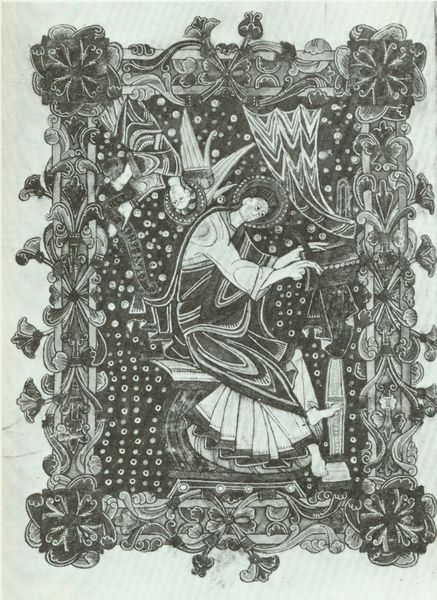
Titel: Evangeliar
Institution: Paris, Bibliothèque Nationale
Schlagwörter: feder, hand, kopf, mann, weiß, sitzen, blumen, frau, grau, schwarz, muster, ornament, falten, rahmen, bild, vorhang, gewand, mantel, sitzend, engel, ranken, füße, schrift, schreibtisch, sitz, fläche, graphik, monochrom, schemel, verzierung, punkte, buch, schwarzweiss, seite, illustration, kreise, initiale, pult, heiligenschein, christus, jesus, mittelalter, mönch, schreiber, schreibpult, apostel, buchmalerei, byzanz, evangelist, schwarzweis, illumination, heiligenschrein, erlecuhtung